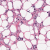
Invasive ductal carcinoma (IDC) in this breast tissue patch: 1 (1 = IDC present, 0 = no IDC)